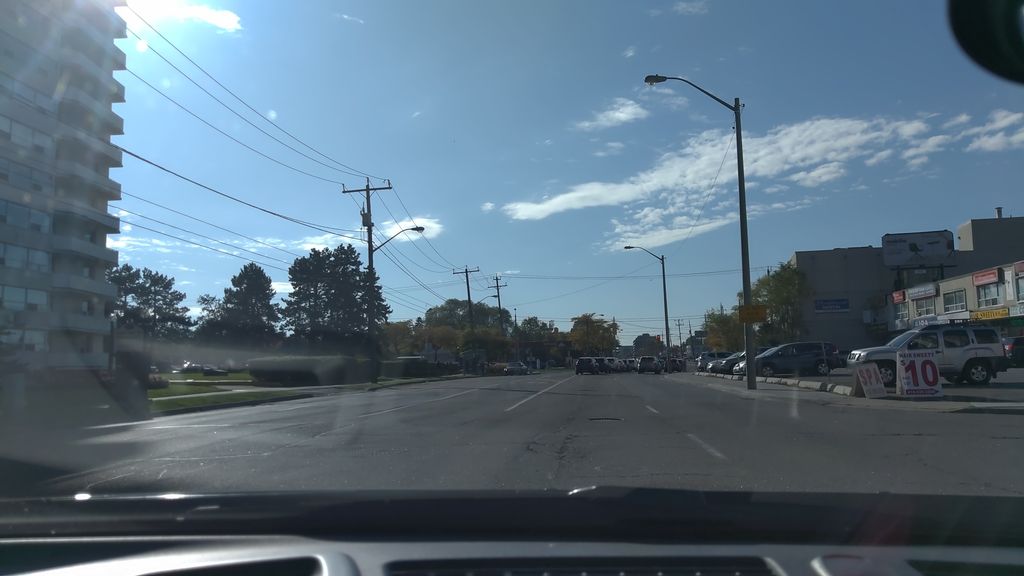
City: toronto